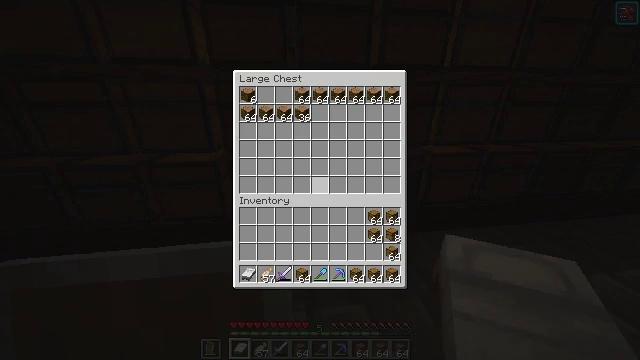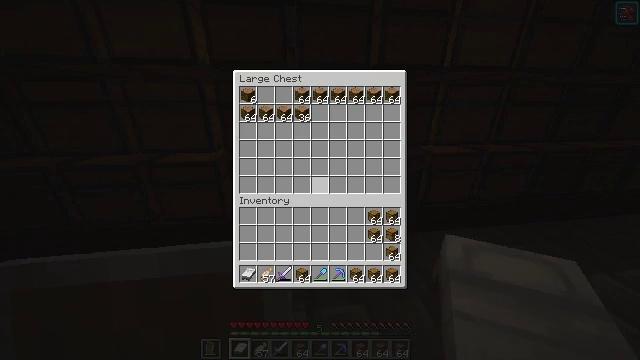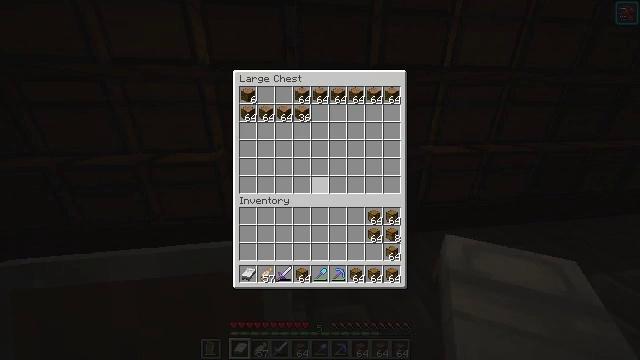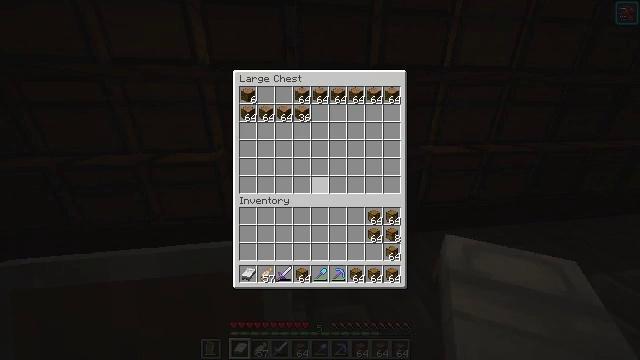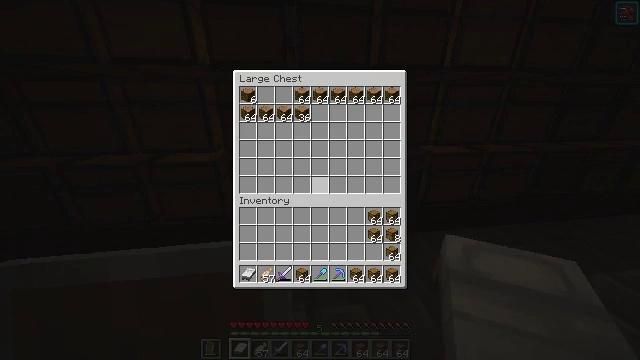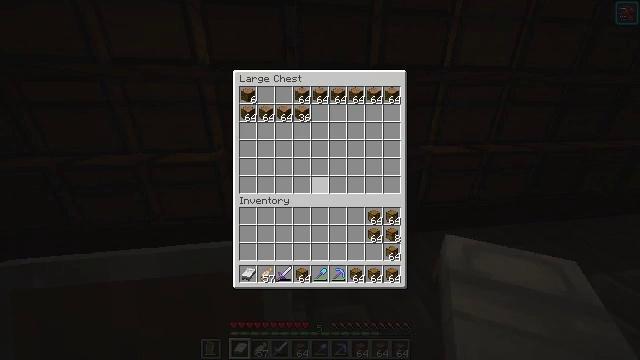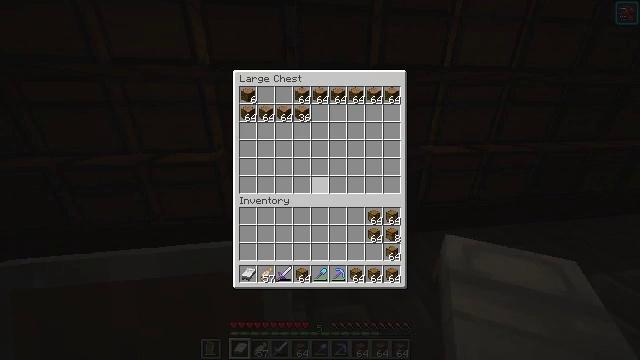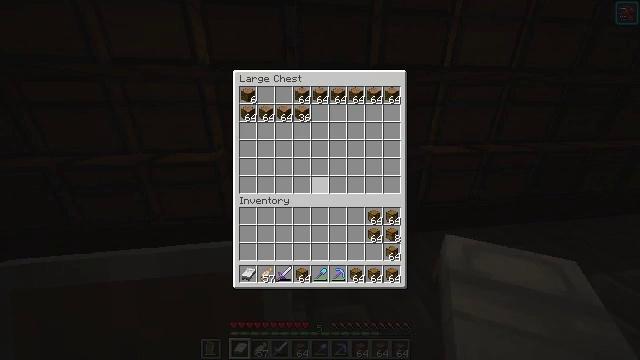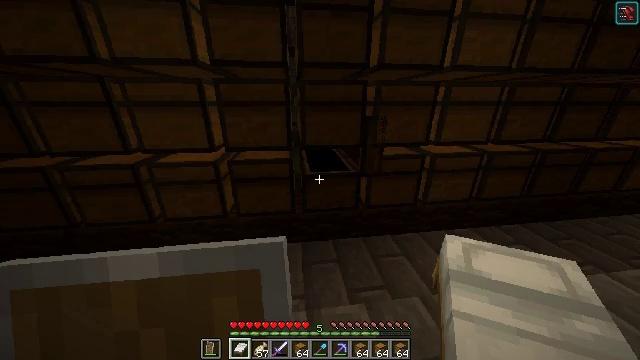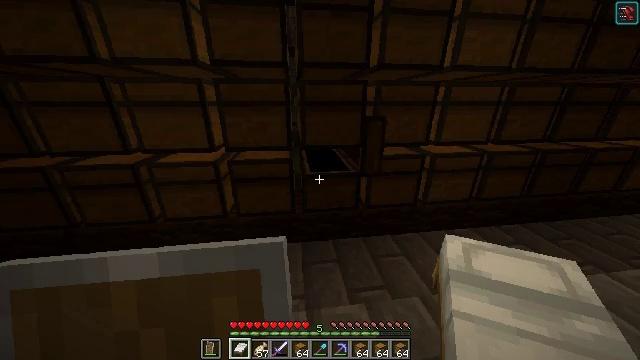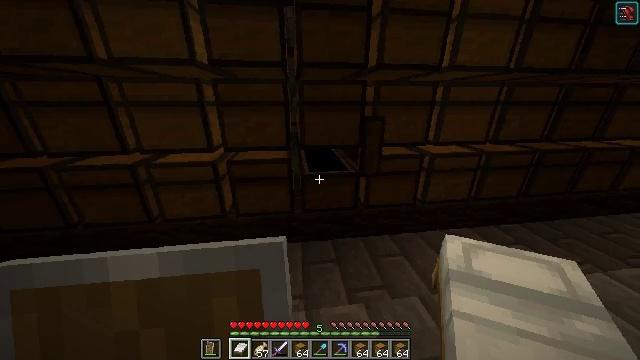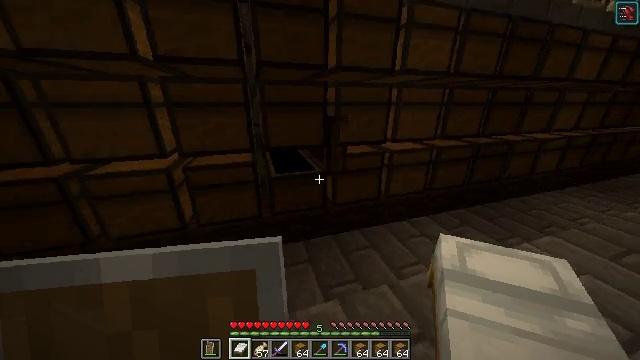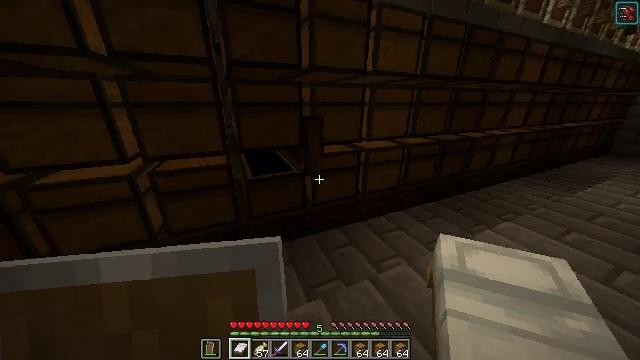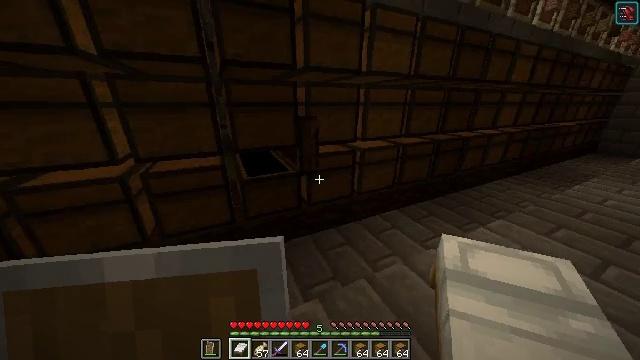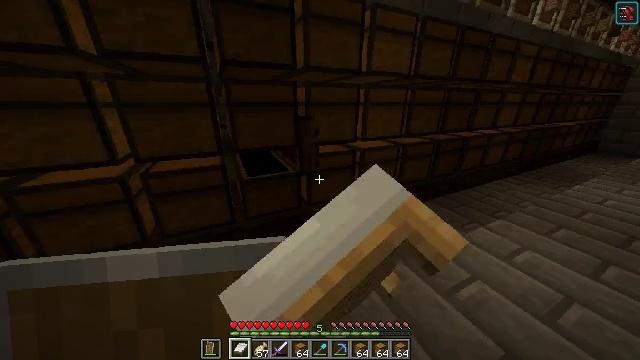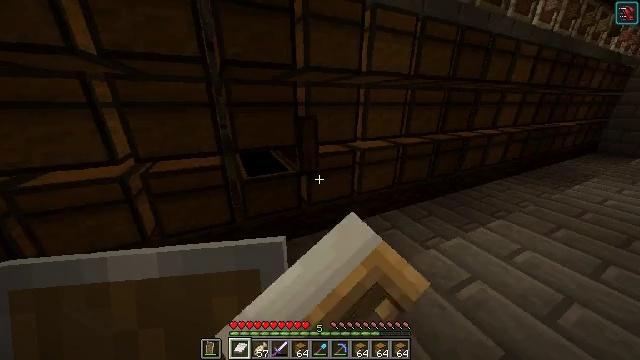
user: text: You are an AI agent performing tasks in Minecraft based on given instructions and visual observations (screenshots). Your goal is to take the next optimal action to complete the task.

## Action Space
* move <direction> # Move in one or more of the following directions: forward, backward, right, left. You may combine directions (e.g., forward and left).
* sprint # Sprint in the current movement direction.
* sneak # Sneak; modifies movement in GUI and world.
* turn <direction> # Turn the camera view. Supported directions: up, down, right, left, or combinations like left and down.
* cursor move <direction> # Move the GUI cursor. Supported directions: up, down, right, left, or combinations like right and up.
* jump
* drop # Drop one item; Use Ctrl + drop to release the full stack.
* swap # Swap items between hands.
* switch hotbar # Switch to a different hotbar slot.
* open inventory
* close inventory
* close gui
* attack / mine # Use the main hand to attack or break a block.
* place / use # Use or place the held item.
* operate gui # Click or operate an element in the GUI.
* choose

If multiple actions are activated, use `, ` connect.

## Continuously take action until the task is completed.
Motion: motion action
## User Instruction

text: Crafting a shulker box will help with your storage needs.
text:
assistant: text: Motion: no_op
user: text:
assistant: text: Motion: no_op
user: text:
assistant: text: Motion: no_op
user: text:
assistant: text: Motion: no_op
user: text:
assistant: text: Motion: no_op
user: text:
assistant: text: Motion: no_op
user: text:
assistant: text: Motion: no_op
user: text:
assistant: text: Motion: no_op
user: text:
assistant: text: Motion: close gui
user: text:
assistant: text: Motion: open inventory
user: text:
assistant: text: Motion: turn right
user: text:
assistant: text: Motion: turn right
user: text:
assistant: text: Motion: turn right, use / place
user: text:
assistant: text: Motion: use / place
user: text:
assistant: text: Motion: use / place
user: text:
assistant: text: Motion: no_op
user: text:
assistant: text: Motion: no_op
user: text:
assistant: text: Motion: no_op
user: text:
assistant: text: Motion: no_op
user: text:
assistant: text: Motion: no_op
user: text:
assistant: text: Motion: no_op
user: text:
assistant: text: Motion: no_op
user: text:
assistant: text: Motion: no_op
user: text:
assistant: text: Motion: close inventory
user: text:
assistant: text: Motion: close inventory
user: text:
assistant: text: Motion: turn left and up, close inventory
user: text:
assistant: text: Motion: turn up
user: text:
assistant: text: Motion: no_op
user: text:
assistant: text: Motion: use / place
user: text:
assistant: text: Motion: use / place